Question: I am started to read the Vaadin 7 CookBook and I got stuck at this point:
'''
We are done and we can run our new web application. Go to the root of the project where pom.xml file is located and run the following command.
mvn jetty:start
'''
I experienced some problems right away when I ran that command:
'''
Maven: No plugin found for prefix 'jetty' in the current project...
'''
This helped me:
<URL>
> add something like the following to your ~/.m2/settings.xml
org.mortbay.jetty ...to resolve this issue.
Now jetty starts:
'''
$ mvn jetty:start
[INFO] Scanning for projects...
[INFO] ------------------------------------------------------------------------
[INFO] Reactor Build Order:
[INFO]
[INFO] vaadin-in-maven-arch-parent
[INFO] vaadin-in-maven-arch-widgetset
[INFO] vaadin-in-maven-arch-ui
[INFO] vaadin-in-maven-arch-production
[INFO]
[INFO] ------------------------------------------------------------------------
[INFO] Building vaadin-in-maven-arch-parent 1.0
[INFO] ------------------------------------------------------------------------
[INFO]
[INFO] >>> jetty-maven-plugin:8.1.16.v20140903:start (default-cli) > validate @ vaadin-in-maven-arch >>>
[INFO]
[INFO] <<< jetty-maven-plugin:8.1.16.v20140903:start (default-cli) < validate @ vaadin-in-maven-arch <<<
[INFO]
[INFO] --- jetty-maven-plugin:8.1.16.v20140903:start (default-cli) @ vaadin-in-maven-arch ---
[INFO] Configuring Jetty for project: vaadin-in-maven-arch-parent
[INFO] webAppSourceDirectory not set. Defaulting to /Users/user/vaadin-in-maven-arch/src/main/webapp
[INFO] Reload Mechanic: automatic
[INFO] Classes directory /Users/user/vaadin-in-maven-arch/target/classes does not exist
[INFO] Context path = /
[INFO] Tmp directory = /Users/user/vaadin-in-maven-arch/target/tmp
[INFO] Web defaults = org/eclipse/jetty/webapp/webdefault.xml
[INFO] Web overrides = none
[INFO] web.xml file = null
[INFO] Webapp directory = /Users/user/vaadin-in-maven-arch/src/main/webapp
2015-01-25 17:29:25.569:INFO:oejs.Server:jetty-8.1.16.v20140903
2015-01-25 17:29:25.758:INFO:oejpw.PlusConfiguration:No Transaction manager found - if your webapp requires one, please configure one.
2015-01-25 17:29:26.526:WARN:oejsh.RequestLogHandler:!RequestLog
2015-01-25 17:29:26.555:INFO:oejs.AbstractConnector:Started SelectChannelConnector@0.0.0.0:8080
[INFO] Started Jetty Server
'''
Moving forward in the book they say:
'''
The application will be running on http://localhost:8080.
'''
But when I open 'http://localhost:8080' in the browser I get a 404 Not Found:

I also tried 'http://localhost:8080/webapp', 'http://localhost:8080/vaadin-in-maven-arch/target', 'http://localhost:8080/main/webapp', but neither of them worked.
Where is the issue and how can I fix?
Thanks for the attention!
EDIT: Here is the content of the Project Object Model:
'''
<?xml version="1.0" encoding="UTF-8"?>
<project xmlns="http://maven.apache.org/POM/4.0.0" xmlns:xsi="http://www.w3.org/2001/XMLSchema-instance" xsi:schemaLocation="http://maven.apache.org/POM/4.0.0 http://maven.apache.org/xsd/maven-4.0.0.xsd">
<modelVersion>4.0.0</modelVersion>
<groupId>app</groupId>
<artifactId>vaadin-in-maven-arch</artifactId>
<packaging>pom</packaging>
<version>1.0</version>
<name>vaadin-in-maven-arch-parent</name>
<properties>
<vaadin.version>7.4.0.beta2</vaadin.version>
<vaadin.plugin.version>${vaadin.version}</vaadin.plugin.version>
<jetty.plugin.version>9.2.3.v20140905</jetty.plugin.version>
<project.source.version>1.7</project.source.version>
<project.target.version>1.7</project.target.version>
<project.encoding>UTF-8</project.encoding>
</properties>
<build>
<plugins>
<plugin>
<groupId>org.apache.maven.plugins</groupId>
<artifactId>maven-compiler-plugin</artifactId>
<version>3.0</version>
<configuration>
<encoding>${project.encoding}</encoding>
<source>${project.source.version}</source>
<target>${project.target.version}</target>
</configuration>
</plugin>
<plugin>
<groupId>org.apache.maven.plugins</groupId>
<artifactId>maven-resources-plugin</artifactId>
<version>2.6</version>
<configuration>
<encoding>${project.encoding}</encoding>
</configuration>
</plugin>
</plugins>
<pluginManagement>
<plugins>
<plugin>
<groupId>org.apache.maven.plugins</groupId>
<artifactId>maven-war-plugin</artifactId>
<version>2.3</version>
<configuration>
<failOnMissingWebXml>false</failOnMissingWebXml>
</configuration>
</plugin>
<plugin>
<groupId>com.vaadin</groupId>
<artifactId>vaadin-maven-plugin</artifactId>
<version>${vaadin.plugin.version}</version>
</plugin>
<plugin>
<groupId>org.apache.maven.plugins</groupId>
<artifactId>maven-jar-plugin</artifactId>
<version>2.5</version>
</plugin>
<plugin>
<groupId>org.apache.maven.plugins</groupId>
<artifactId>maven-source-plugin</artifactId>
<version>2.4</version>
</plugin>
</plugins>
</pluginManagement>
</build>
<dependencyManagement>
<dependencies>
<dependency>
<groupId>javax.servlet</groupId>
<artifactId>javax.servlet-api</artifactId>
<version>3.0.1</version>
<scope>provided</scope>
</dependency>
<dependency>
<groupId>com.vaadin</groupId>
<artifactId>vaadin-server</artifactId>
<version>${vaadin.version}</version>
</dependency>
<dependency>
<groupId>com.vaadin</groupId>
<artifactId>vaadin-push</artifactId>
<version>${vaadin.version}</version>
</dependency>
<dependency>
<groupId>com.vaadin</groupId>
<artifactId>vaadin-client</artifactId>
<version>${vaadin.version}</version>
<scope>provided</scope>
</dependency>
<dependency>
<groupId>com.vaadin</groupId>
<artifactId>vaadin-client-compiler</artifactId>
<version>${vaadin.version}</version>
<scope>provided</scope>
</dependency>
<dependency>
<groupId>com.vaadin</groupId>
<artifactId>vaadin-themes</artifactId>
<version>${vaadin.version}</version>
</dependency>
</dependencies>
</dependencyManagement>
<repositories>
<repository>
<id>vaadin-addons</id>
<url>http://maven.vaadin.com/vaadin-addons</url>
</repository>
<repository>
<id>vaadin-snapshots</id>
<url>http://oss.sonatype.org/content/repositories/vaadin-snapshots/</url>
<releases>
<enabled>false</enabled>
</releases>
<snapshots>
</snapshots>
</repository>
</repositories>
<modules>
<module>vaadin-in-maven-arch-widgetset</module>
<module>vaadin-in-maven-arch-ui</module>
<module>vaadin-in-maven-arch-production</module>
</modules>
</project>
'''
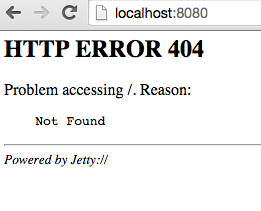
Answer: You are most likely trying to run jetty in a wrong folder. Try in the 'vaadin-in-maven-arch-ui' folder instead.
Also instead of 'jetty:start' try with 'jetty:run'.